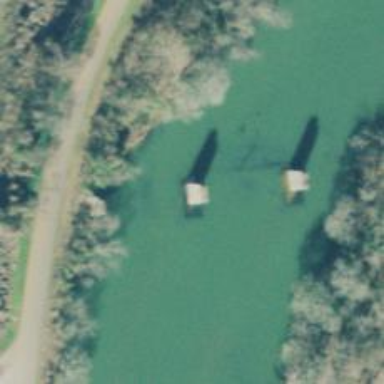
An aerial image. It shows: Bridge supported by pillars.